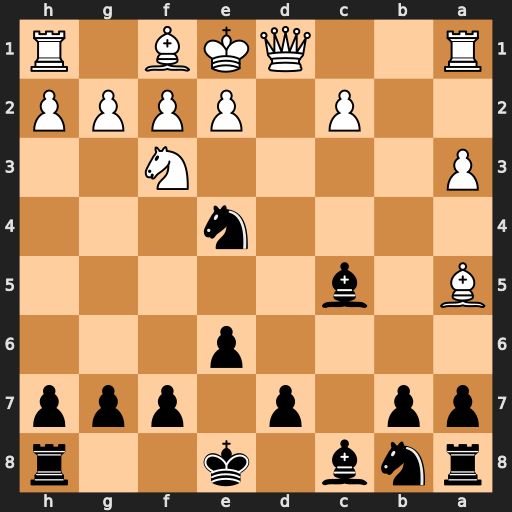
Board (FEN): rnb1k2r/pp1p1ppp/4p3/B1b5/4n3/P4N2/2P1PPPP/R2QKB1R
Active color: b
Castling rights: KQkq
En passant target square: -
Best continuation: Bxf2#